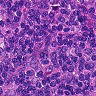
Metastatic tissue present: no